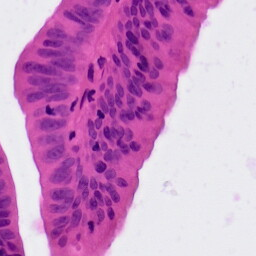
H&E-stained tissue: Colon